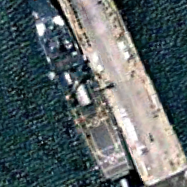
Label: combat